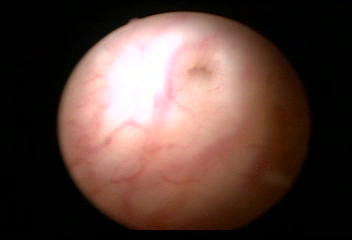
Modality: WLC
Class: Anatomical landmarks
Subclass: UreteralOrifice
Bladder cancer association: No
Annotated structures: Right ureteral orifice